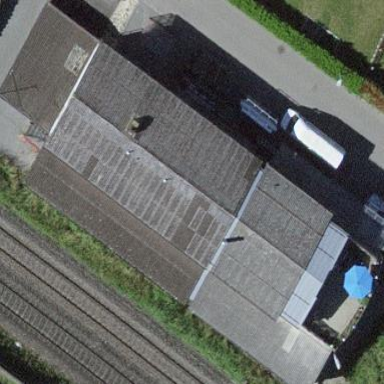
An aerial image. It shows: Manufacturing building.